Question: My code is as following:
'''
import pytest
import requests
from unittest import mock
@mock.patch('requests.get')
def test_verify(mock_request):
mock_resp = mock.Mock()
mock_resp.status_code = 404
mock_request.return_value = mock_resp
r = requests.get()
with pytest.raises(requests.exceptions.HTTPError) as err_msg:
r.raise_for_status()
print(err_msg)
'''
Since the status code of response is set to 404, I expect that a HTTPError will be raised. However, there is an error stating
'''
Failed: DID NOT RAISE <class 'requests.exceptions.HTTPError'>
'''
The output is as following:
> ======================================== test session starts ======================================== platform darwin -- Python 3.6.4, pytest-3.7.0, py-1.5.2, pluggy-0.7.1 rootdir: /Users/michael/Code/youtube-data-api, inifile: plugins:
requests-mock-1.5.2 collected 1 item temp_test.py F
[100%]============================================= FAILURES ==============================================
____________________________________________ test_verify ____________________________________________mock_request = '''
@mock.patch('requests.get')
def test_verify(mock_request):
mock_resp = mock.Mock()
mock_resp.status_code = 404
mock_request.return_value = mock_resp
r = requests.get()
#print(r.status_code)
with pytest.raises(requests.exceptions.HTTPError) as err_msg:
r.raise_for_status() E Failed: DID NOT RAISE <class 'requests.exceptions.HTTPError'>
'''
temp_test.py:15: Failed
===================================== 1 failed in 0.12 seconds ======================================
terminal output:

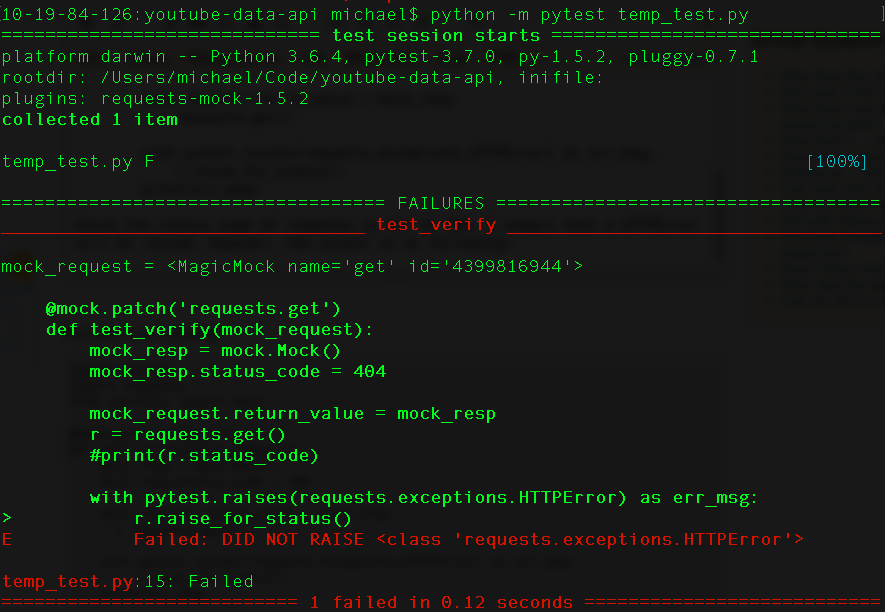
Answer: 'mock_resp' is a 'mock.Mock()' object. Calling 'raise_for_status()' is just going to return another 'Mock()'.
You'll need to use a response that preserves the original 'raise_for_status()'. Try this:
'''
import pytest
import requests
from unittest import mock
@mock.patch('requests.get')
def test_verify(mock_request):
mock_resp = requests.models.Response()
mock_resp.status_code = 404
mock_request.return_value = mock_resp
res = requests.get()
with pytest.raises(requests.exceptions.HTTPError) as err_msg:
res.raise_for_status()
print(err_msg)
'''